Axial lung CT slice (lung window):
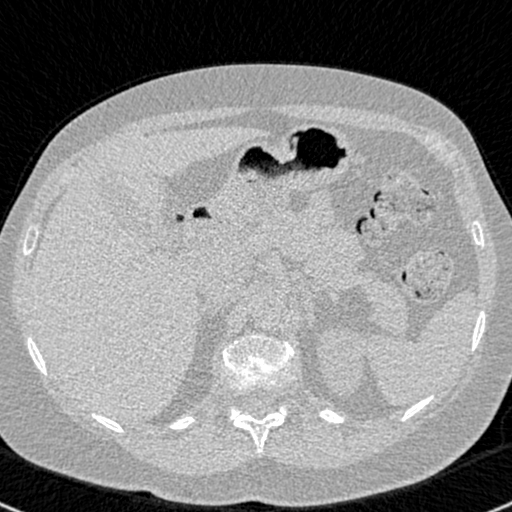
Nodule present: no